Question: I want to find the point which is some X kms from the current point say A,

if I know the latitude and longitude of center point How can I get the latitude, longitude of four points at circumference.... I am searching SO for quite long but not able to get the solution in JavaScript or in Java... distance In my case will be in few kms so cant consider earth as flat surface so plz dont suggest such solution...
Thanks
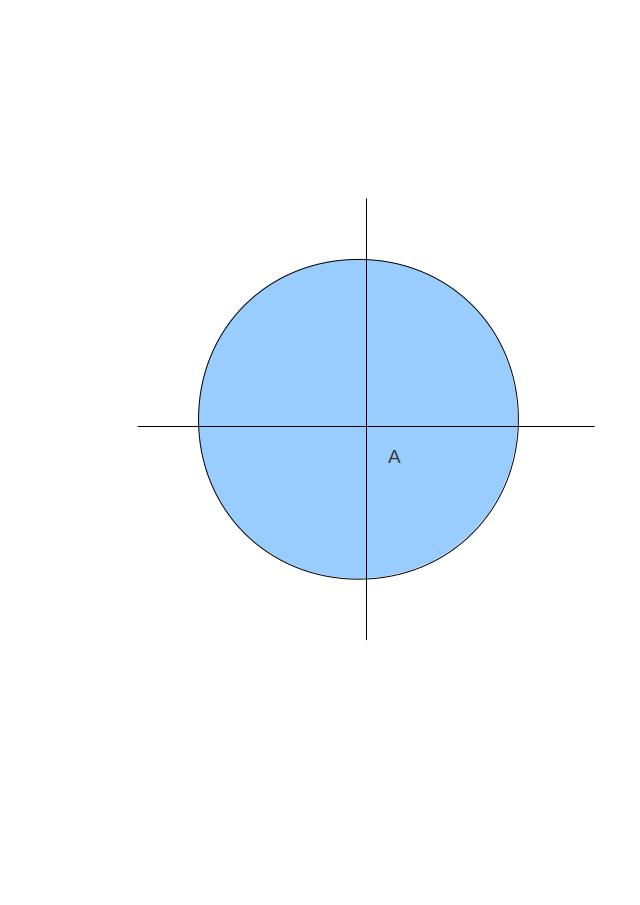
Answer: Take a look <URL> which explains in great detail the spherical model for distance calculation with JavaScript examples:
> Given a start point, initial bearing, and distance, this will calculate the destination point and final bearing travelling along a (shortest distance) great circle arc.
JavaScript:
'''
var lat2 = Math.asin( Math.sin(lat1)*Math.cos(d/R) +
Math.cos(lat1)*Math.sin(d/R)*Math.cos(brng) );
var lon2 = lon1 + Math.atan2(Math.sin(brng)*Math.sin(d/R)*Math.cos(lat1),
Math.cos(d/R)-Math.sin(lat1)*Math.sin(lat2));
'''